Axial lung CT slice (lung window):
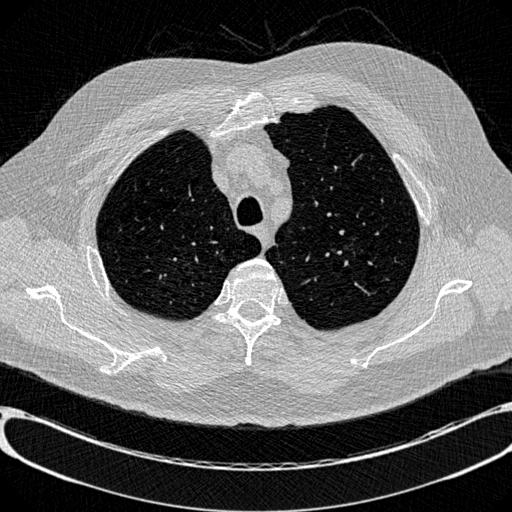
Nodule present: no